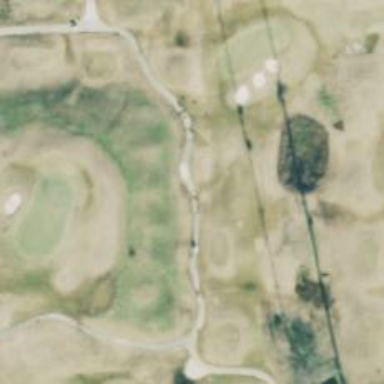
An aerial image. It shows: Path used for both walking and golf.